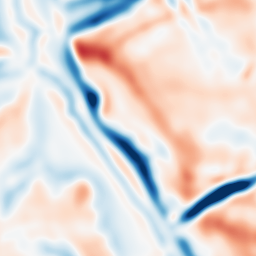
Category: multiscale
Decomposition family: dog
Decomposition parameters: sigma_low: 5
sigma_high: 10
Upsampling method: sinc_hamming
Upsampling parameters: scale: 2
kernel_size: 8
Upsampling scale: 2